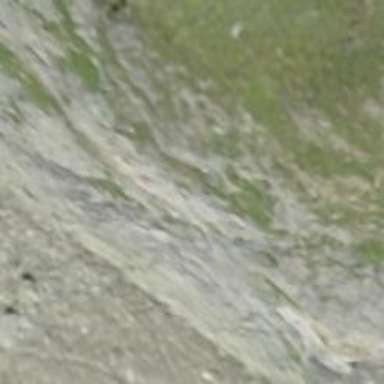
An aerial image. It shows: Cliff in nature.